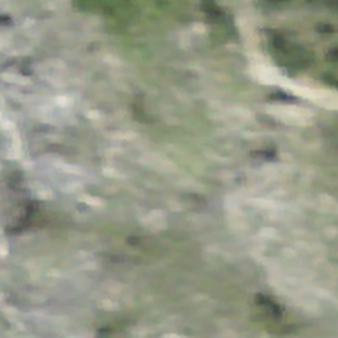
Label: other